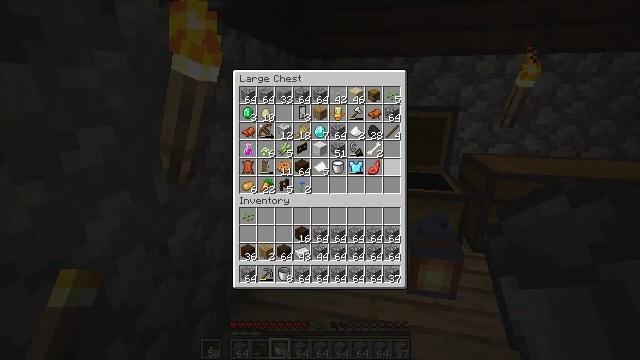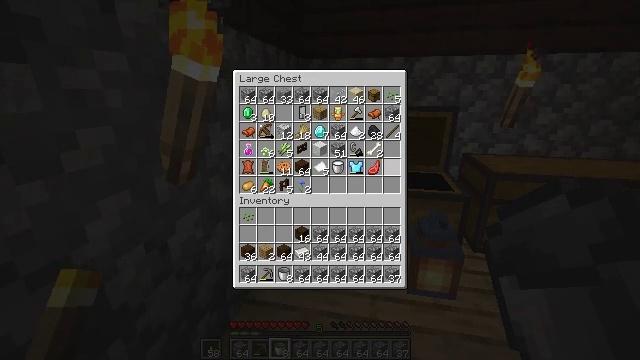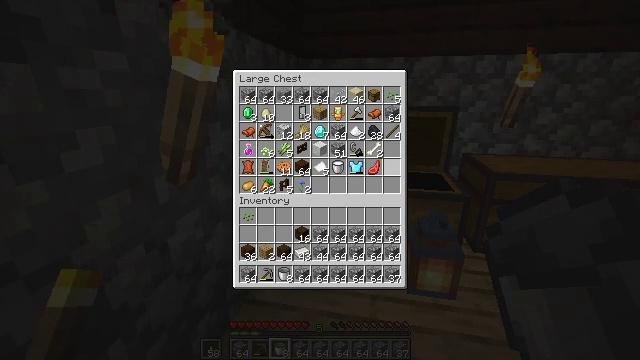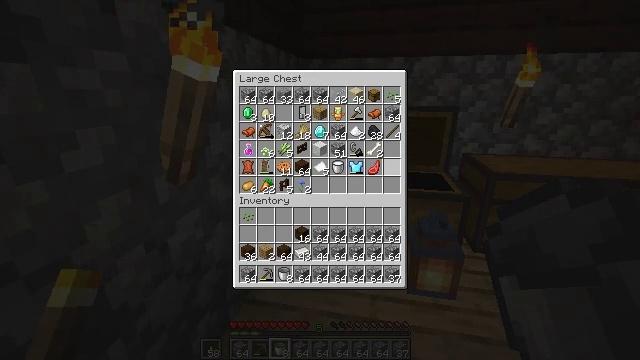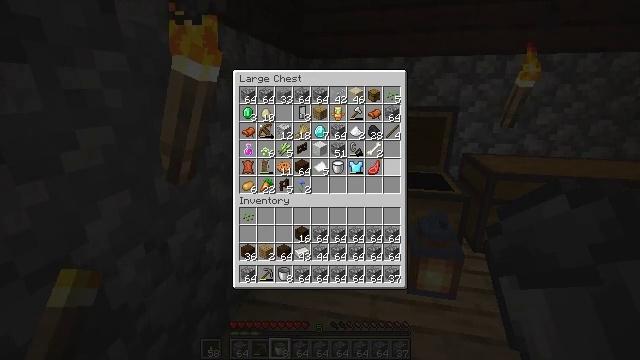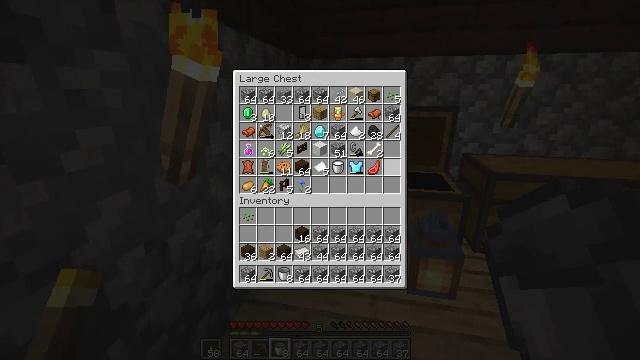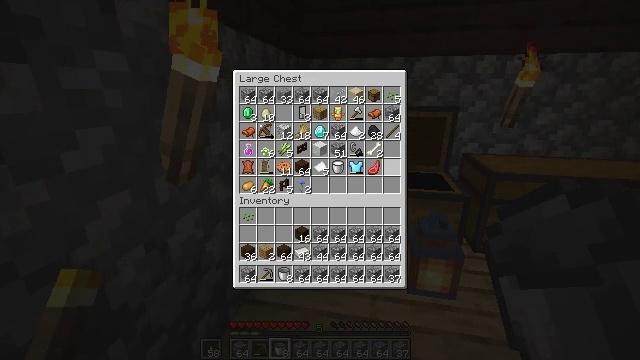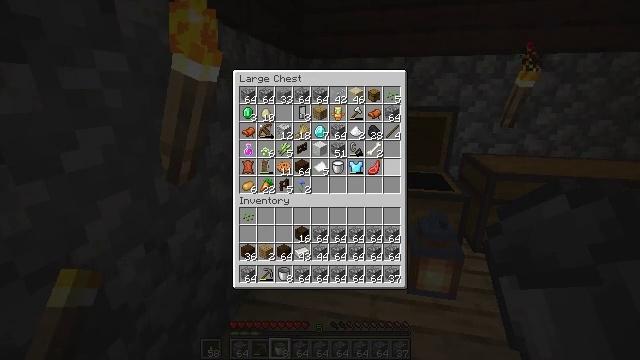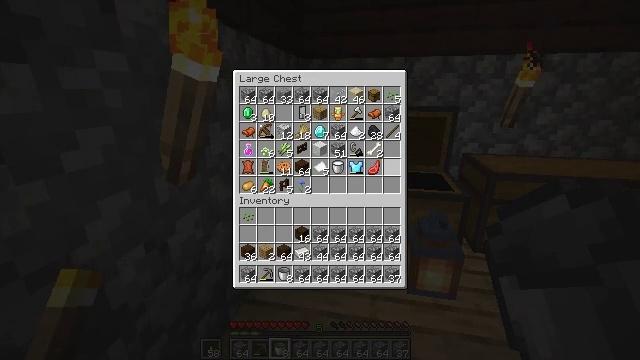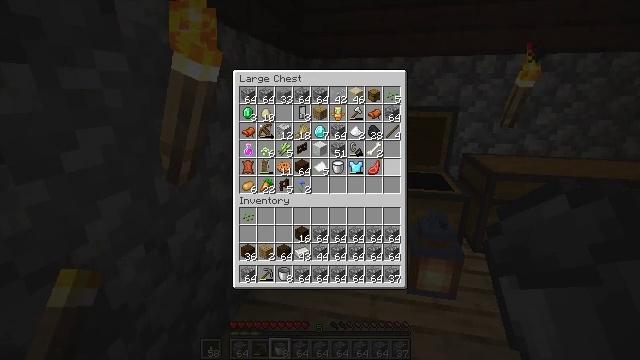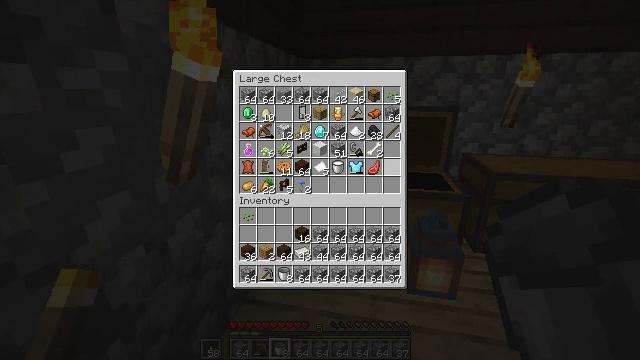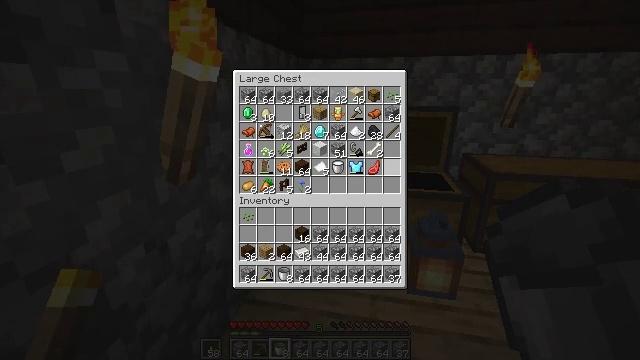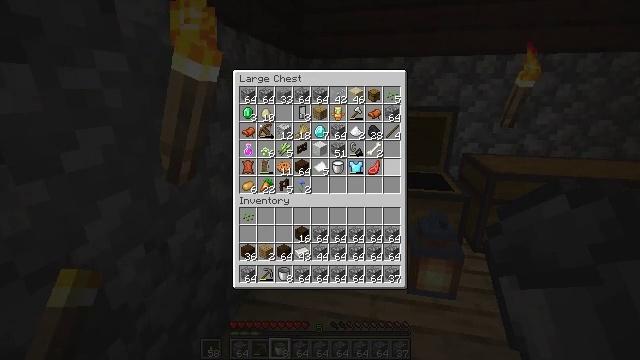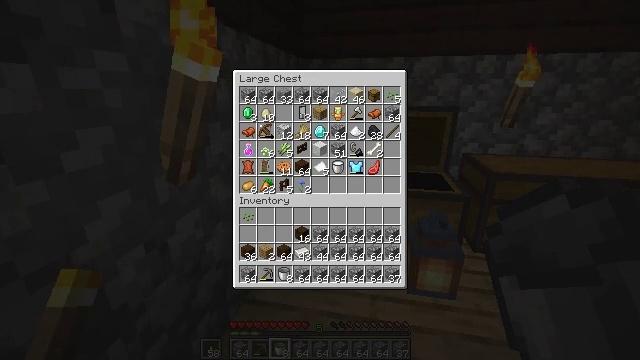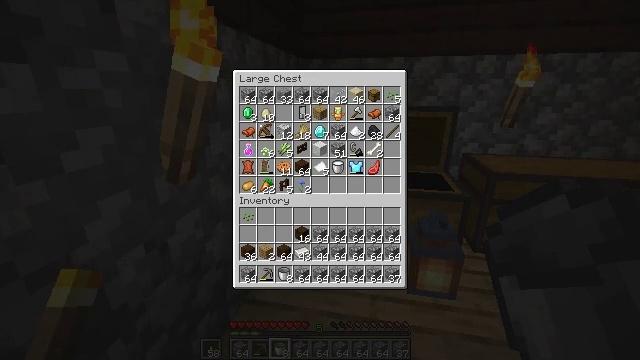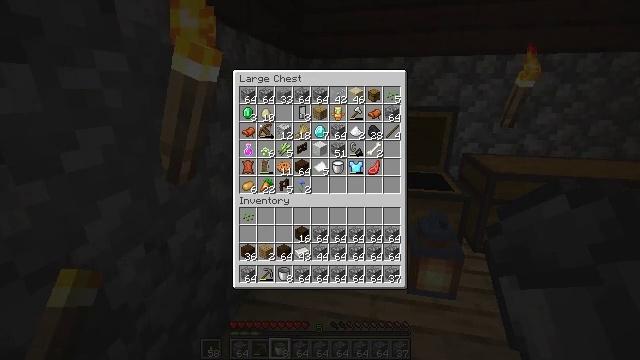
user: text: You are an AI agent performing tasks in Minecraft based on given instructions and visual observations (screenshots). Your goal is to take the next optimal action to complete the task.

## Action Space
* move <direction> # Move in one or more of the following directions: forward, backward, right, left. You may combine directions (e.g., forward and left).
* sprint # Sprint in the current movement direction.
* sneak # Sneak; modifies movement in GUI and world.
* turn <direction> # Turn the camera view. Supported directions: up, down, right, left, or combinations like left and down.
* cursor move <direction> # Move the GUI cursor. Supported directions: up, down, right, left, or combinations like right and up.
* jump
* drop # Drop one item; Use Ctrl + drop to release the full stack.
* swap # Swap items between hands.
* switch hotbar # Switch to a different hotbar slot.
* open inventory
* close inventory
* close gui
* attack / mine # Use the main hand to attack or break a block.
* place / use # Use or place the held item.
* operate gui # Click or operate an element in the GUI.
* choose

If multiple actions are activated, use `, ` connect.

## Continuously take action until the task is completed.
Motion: motion action
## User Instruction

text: Put dark oak planks in the grid to craft a dark oak trapdoor.
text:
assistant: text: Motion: sneak
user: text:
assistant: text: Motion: sneak
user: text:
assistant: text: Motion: sneak
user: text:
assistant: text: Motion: sneak
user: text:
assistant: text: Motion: no_op
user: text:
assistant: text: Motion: no_op
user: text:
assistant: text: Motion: no_op
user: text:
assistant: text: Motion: no_op
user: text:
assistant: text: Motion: no_op
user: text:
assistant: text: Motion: no_op
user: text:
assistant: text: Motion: no_op
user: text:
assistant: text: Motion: no_op
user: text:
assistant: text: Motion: no_op
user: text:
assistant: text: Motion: no_op
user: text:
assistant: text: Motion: no_op
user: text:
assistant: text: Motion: no_op
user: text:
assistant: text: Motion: no_op
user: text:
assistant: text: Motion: no_op
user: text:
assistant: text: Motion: close gui
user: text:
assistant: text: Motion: no_op
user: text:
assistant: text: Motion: turn right and down
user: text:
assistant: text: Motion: move right, turn right and down
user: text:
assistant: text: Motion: move right, turn right
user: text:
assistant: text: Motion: move right, turn right and down
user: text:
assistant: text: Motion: move forward and move right, turn right and down
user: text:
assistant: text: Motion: move forward and move right, turn right
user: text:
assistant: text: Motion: move forward and move right, turn right
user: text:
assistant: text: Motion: move forward and move right, use / place
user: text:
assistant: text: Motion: move forward and move right, use / place
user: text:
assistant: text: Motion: move forward, use / place